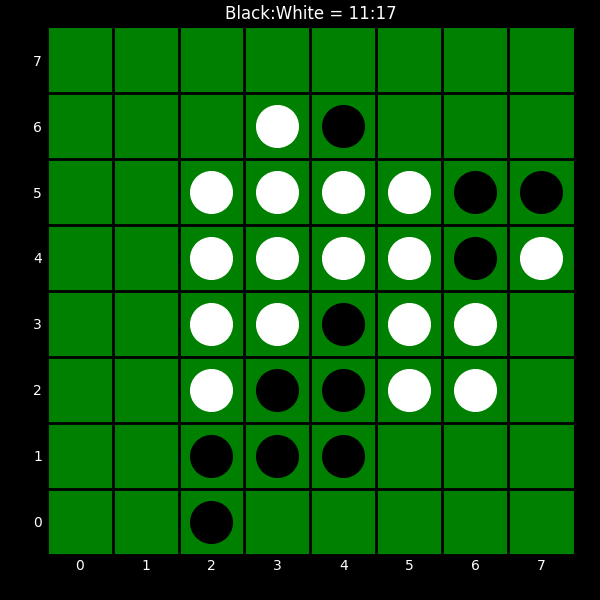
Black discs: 11
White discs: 17